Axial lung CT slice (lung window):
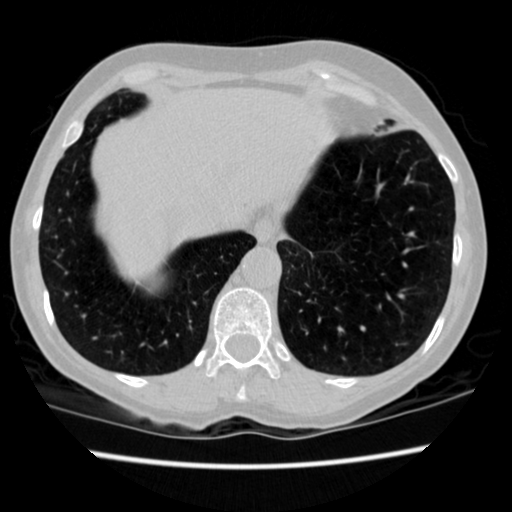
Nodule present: no